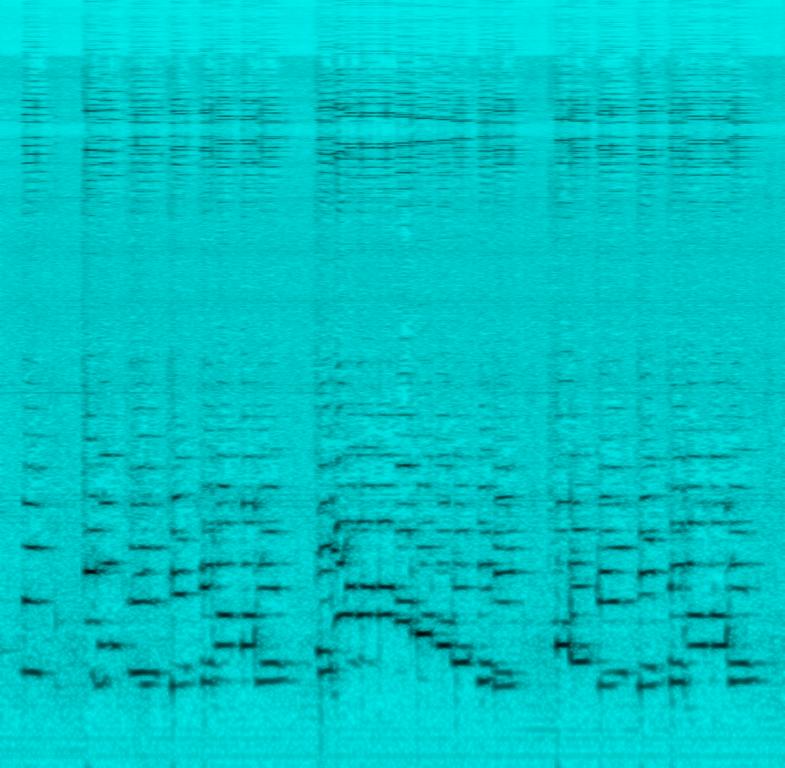
The low quality recording features a harmonizing woodwinds melody playing. The recording is noisy, in mono and it sounds happy and fun.